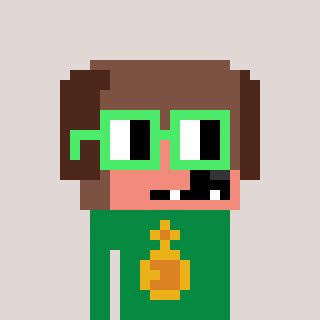
a pixel art character with square light green glasses, a dog-shaped head and a green-colored body on a warm background